Field crop: tomato
Growth stage: 1
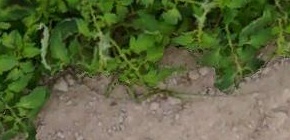
Species: tomato